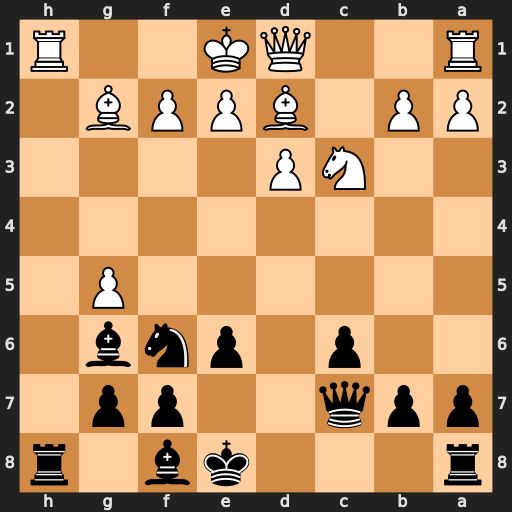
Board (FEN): r3kb1r/ppq2pp1/2p1pnb1/6P1/8/2NP4/PP1BPPB1/R2QK2R
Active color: b
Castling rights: KQkq
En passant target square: -
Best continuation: Rxh1+ Bxh1 Qh2